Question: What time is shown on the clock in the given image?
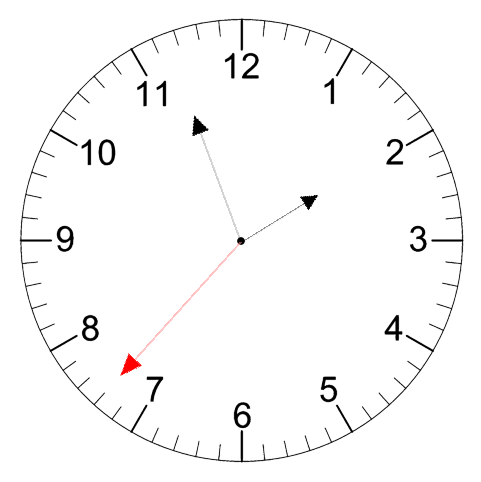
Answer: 01:56:37